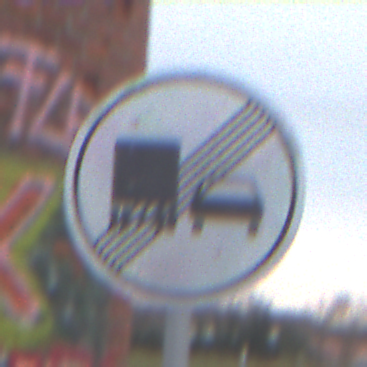
Verkehrszeichen: EndeUeberholverbotKraftfahrzeuge
Umgebung: Outdoor, Suburban
Tageszeit: MorningAfternoon
Wetter: Overcast
Licht: Natural
Jahreszeit: NotSpecified
Kontrast: LowContrast